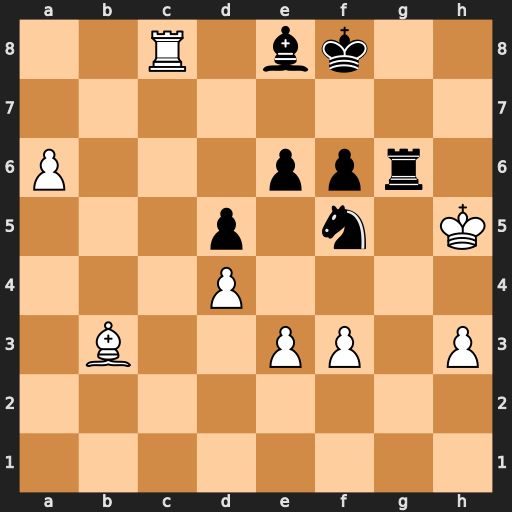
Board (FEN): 2R1bk2/8/P3ppr1/3p1n1K/3P4/1B2PP1P/8/8
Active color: w
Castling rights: -
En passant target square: -
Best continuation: Rxe8+ Kf7 Rf8+ Kxf8 Kxg6